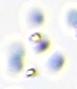
Label: Phaeocystis